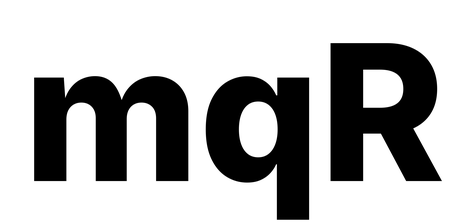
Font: Inter_ExtraBold